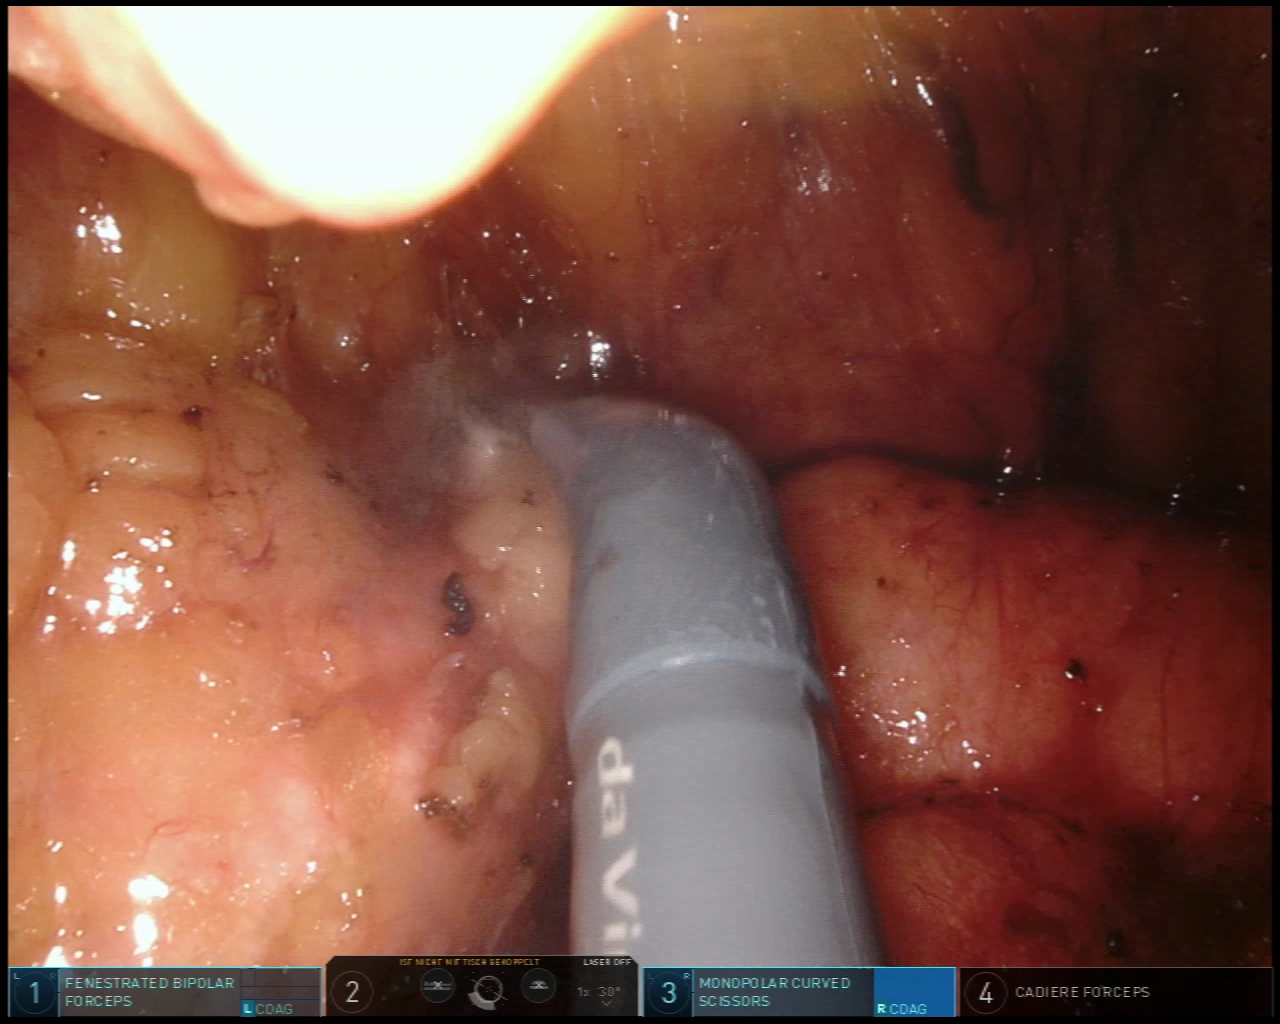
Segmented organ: pancreas
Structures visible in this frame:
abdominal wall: no
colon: no
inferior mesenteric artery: no
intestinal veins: no
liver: no
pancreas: yes
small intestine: no
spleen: no
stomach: no
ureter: no
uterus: no
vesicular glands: no